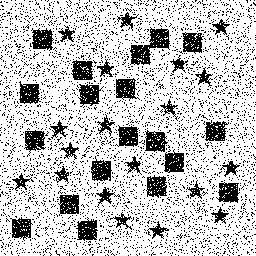
Squares: 19
Triangles: 0
Stars: 19
Total shapes: 38